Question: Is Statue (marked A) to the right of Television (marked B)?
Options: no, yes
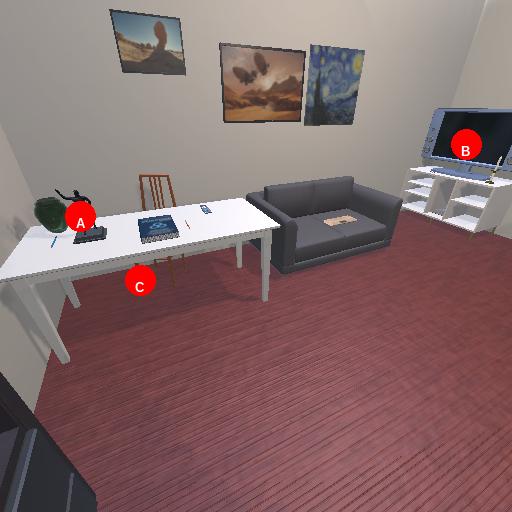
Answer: no